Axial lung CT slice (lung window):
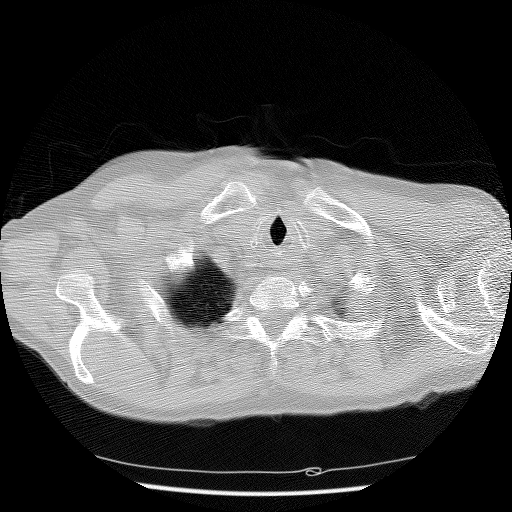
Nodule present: no